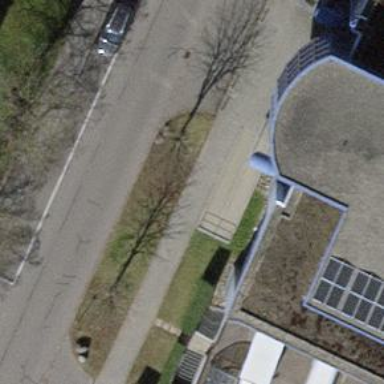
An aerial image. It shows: Urban tree adds touch of nature to the surroundings.